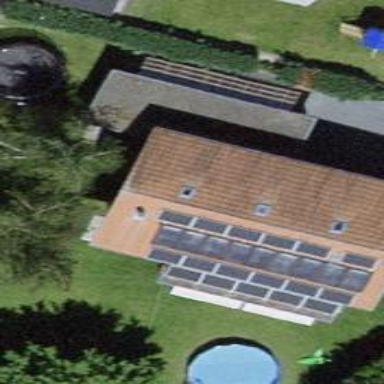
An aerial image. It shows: Solar photovoltaic panel generator.